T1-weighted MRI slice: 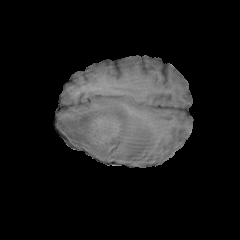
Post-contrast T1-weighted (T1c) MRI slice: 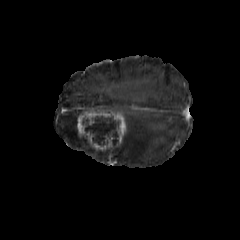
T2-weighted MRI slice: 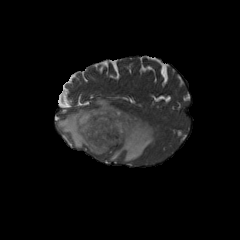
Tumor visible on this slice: yes